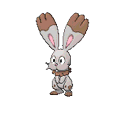
Pok\u00e9mon: bunnelby